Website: macys
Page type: account-dashboard
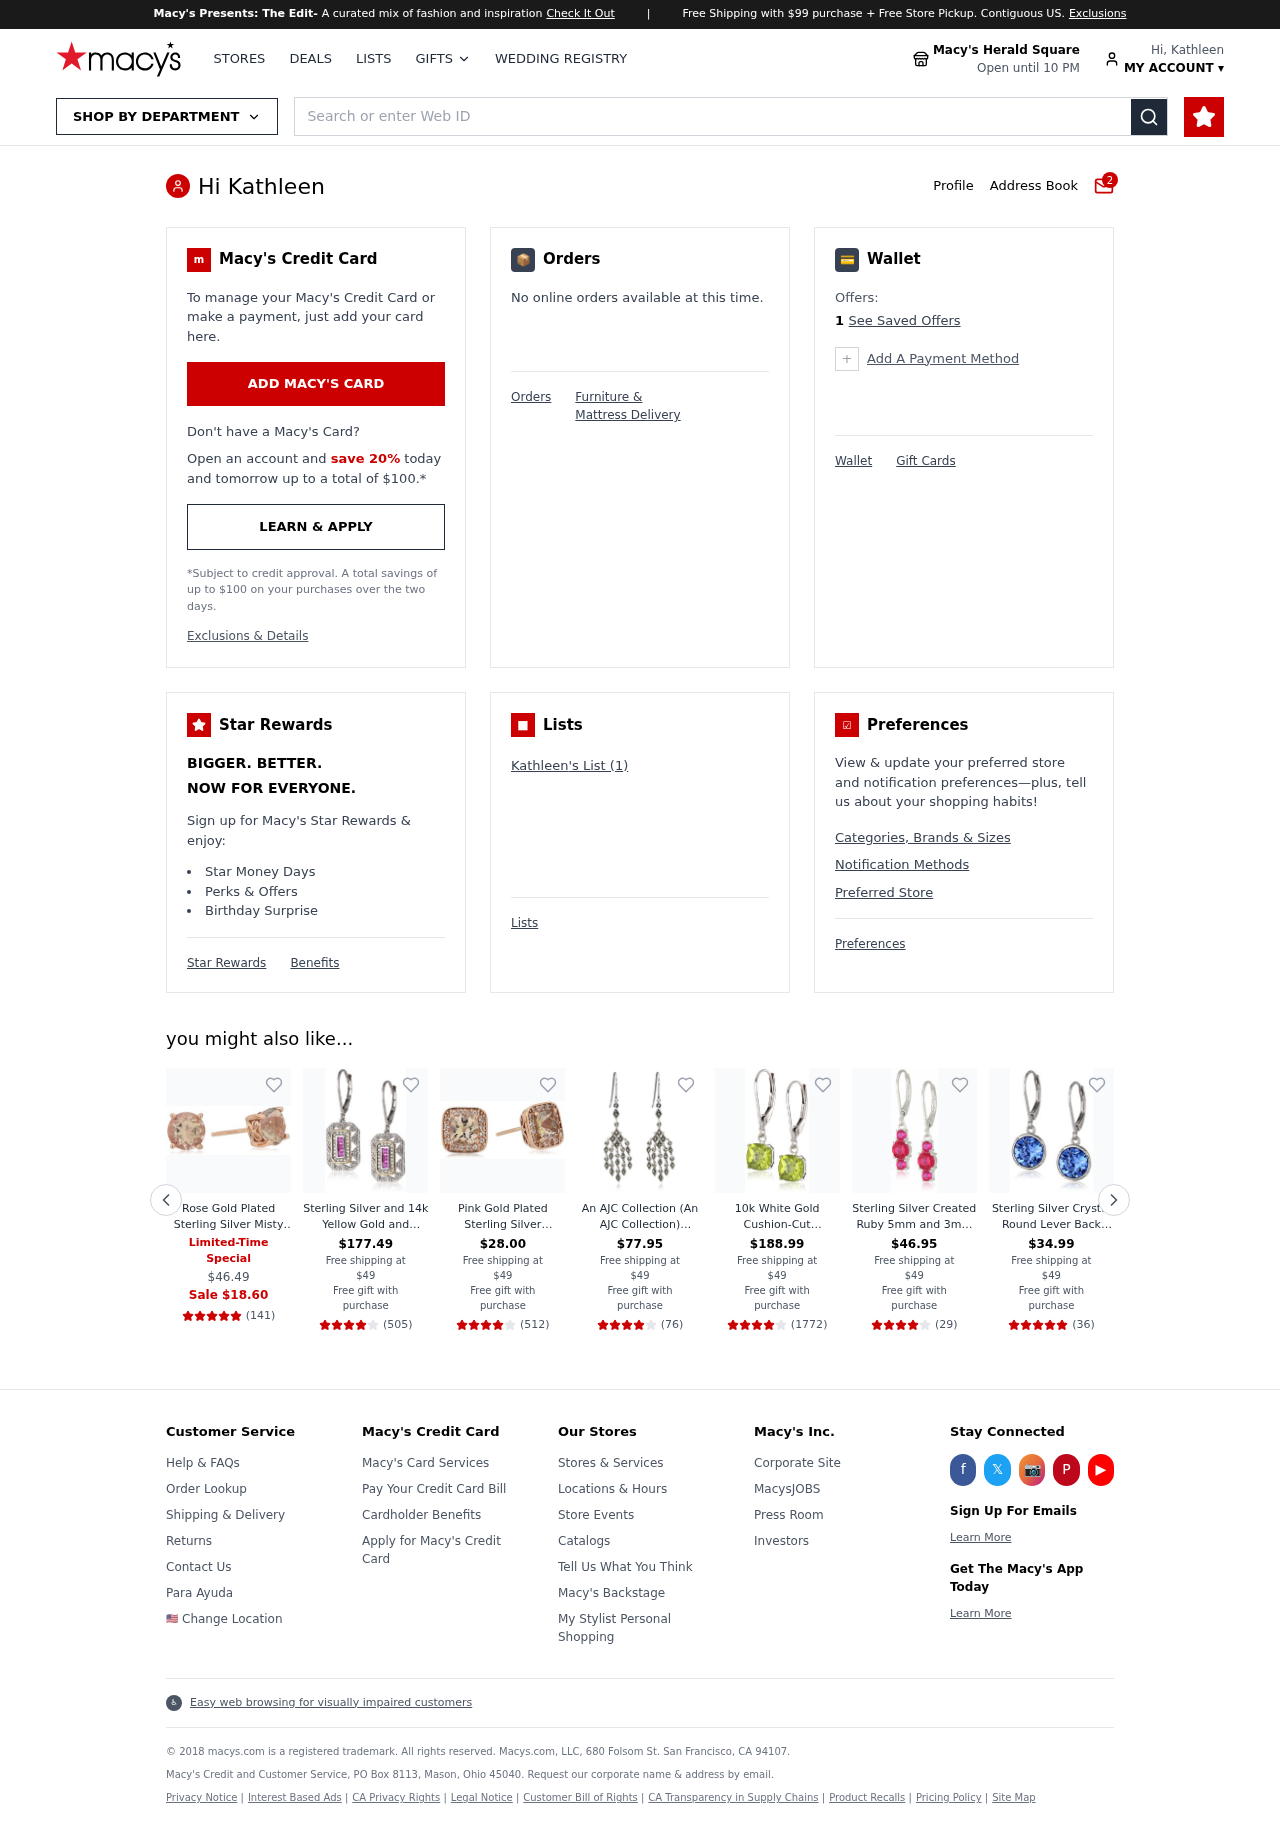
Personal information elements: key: PII_FIRSTNAME
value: Kathleen
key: PII_LOCATION1_NAME
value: Macy's Herald Square
Product elements: key: PRODUCT1_NAME
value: Rose Gold Plated Sterling Silver Misty Rose Topaz Stud Earrings made with Swarovski Topaz Gemstones
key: PRODUCT1_NUM_RATINGS
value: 141
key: PRODUCT1_PRICE
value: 46.49
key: PRODUCT1_RATING
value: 4.9
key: PRODUCT2_NAME
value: Sterling Silver and 14k Yellow Gold and Created Ruby Art Deco-Style with Diamond Accents Drop Earrin
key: PRODUCT2_NUM_RATINGS
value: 505
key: PRODUCT2_PRICE
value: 177.49
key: PRODUCT2_RATING
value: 4.4
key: PRODUCT3_NAME
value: Pink Gold Plated Sterling Silver Swarovski Genuine Mysty Rose and White Topaz Halo Stud Earrings
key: PRODUCT3_NUM_RATINGS
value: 512
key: PRODUCT3_PRICE
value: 28
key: PRODUCT3_RATING
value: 4.1
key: PRODUCT4_NAME
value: An AJC Collection (An AJC Collection) Sterling Silver 925 Marcasite Earrings SME – 3054 – 1 Sterling
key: PRODUCT4_NUM_RATINGS
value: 76
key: PRODUCT4_PRICE
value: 77.95
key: PRODUCT4_RATING
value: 4.4
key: PRODUCT5_NAME
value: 10k White Gold Cushion-Cut Checkerboard Peridot Leverback Earrings (6mm)
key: PRODUCT5_NUM_RATINGS
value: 1772
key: PRODUCT5_PRICE
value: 188.99
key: PRODUCT5_RATING
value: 3.8
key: PRODUCT6_NAME
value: Sterling Silver Created Ruby 5mm and 3mm Three Stone July Birthstone Leverback Dangle Earrings
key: PRODUCT6_NUM_RATINGS
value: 29
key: PRODUCT6_PRICE
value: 46.95
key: PRODUCT6_RATING
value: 4.2
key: PRODUCT7_NAME
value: Sterling Silver Crystal Round Lever Back Drop Earrings
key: PRODUCT7_NUM_RATINGS
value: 36
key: PRODUCT7_PRICE
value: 34.99
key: PRODUCT7_RATING
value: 4.6
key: PRODUCT1_SALE_PRICE
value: Sale $18.60
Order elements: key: ORDER_FREE_SHIPPING_MIN
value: $99
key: ORDER_STORE_HOURS
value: Open until 10 PM
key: ORDER_NUM_MESSAGES
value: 2
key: ORDER_DISCOUNT_PERCENT
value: save 20%
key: ORDER_MAX_SAVINGS
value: $100
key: ORDER_MAX_SAVINGS2
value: $100
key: ORDER_NUM_OFFERS
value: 1
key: ORDER_NUM_LIST_ITEMS
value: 1
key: ORDER_FREE_SHIPPING_THRESHOLD
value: $49
Search elements: key: HEADER_SEARCH
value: Search or enter Web ID